Question:
My window should display the status of the video stream
and the data sent and received in tcpip.
Every two seconds, the video appears to pause
when writing and reading data on TCP/IP.
How can we solve this phenomenon?
For your information,
The application programs that deal with video stream,
the stream look natural regardless of the tcpip I send and receive.
'''
enter code here
private MJPEGStream m_Stream;
private DispatcherTimer m_Timer = null;
public TcpClient clientTcp = new TcpClient;
public NetworkStream streamTcp = new NetworkStream;
public MainWindow()
{
InitializeComponent();
IpCamera();
OpenTcpIpCommuncation();
}
public void OpenTcpIpCommuncation()
{
var result= clientTcp.BeginConnect("192.168.0.3","24", null, null);
streamTcp = clientTcp.GetStream();
m_Timer = new DispatcherTimer();
m_Timer.Interval = TimeSpan.FromSeconds(2.0);
m_Timer.Tick += new EventHandler(TcpTimer_Tick);
m_Timer.Start();
}
private void TcpTimer_Tick(object sender, EventArgs e)
{
for (int=0; i<20; i++)
{
stream.Write(send_status_packet, 0, Length);
Thread.Sleep(50);
NumberOfBytes = stream.Read(data, 0, data.Length);
}
// label, text etc upate from data
}
public void IpCamera()
{
string sUrl = "http://192.168.0.100:8080" "//" + kCameraInfo.SubUrl;
m_Stream = new MJPEGStream(sUrl);
m_Stream.Login = "admin";
m_Stream.Password = "1234";
m_Stream.NewFrame += Camera_Frame;
m_Stream.Start();
}
private void Camera_Frame(object sender, NewFrameEventArgs eventArgs)
{
try
{
BitmapImage bi;
using (var bitmap = (Bitmap)eventArgs.Frame.Clone())
{
bi = bitmap.ToBitmapImage();
}
bi.Freeze();
Dispatcher.BeginInvoke(new ThreadStart(delegate { imgCamera.Source = bi; }));
}
catch (Exception e)
{
}
}
'''
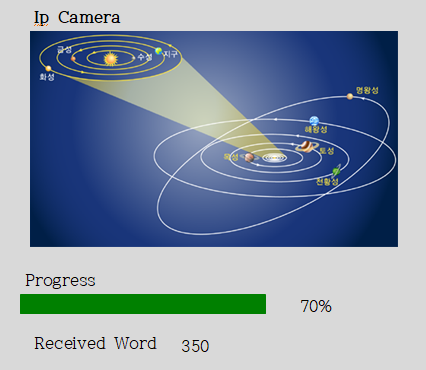
Answer: 'Thread.Sleep' blocks the UI thread.
Not sure why exactly you have this 'for' loop, but it blocks the UI thread for at least 20 * 50 milliseconds, i.e. one second.
As a workaround, you may declare the Tick event handler async and use 'Task.Delay' instead. You may perhaps also use the async versions of the Write and Read methods:
'''
private async void TcpTimer_Tick(object sender, EventArgs e)
{
for (int i = 0; i < 20; i++)
{
await stream.WriteAsync(send_status_packet, 0, Length);
await Task.Delay(50);
NumberOfBytes = await stream.ReadAsync(data, 0, data.Length);
}
...
}
'''
It might also be better not have the loop at all, and run the timer at a shorter interval.